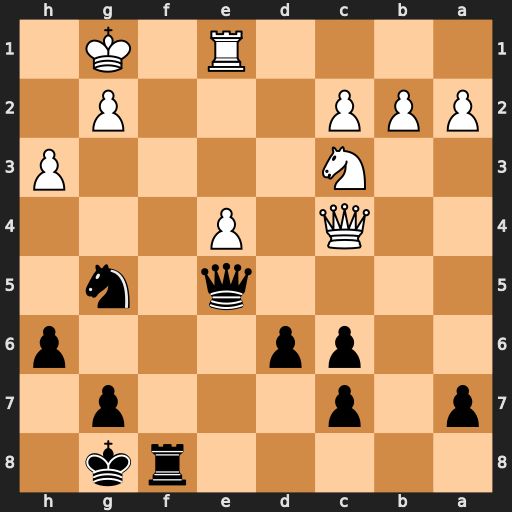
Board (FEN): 5rk1/p1p3p1/2pp3p/4q1n1/2Q1P3/2N4P/PPP3P1/4R1K1
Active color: b
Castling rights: -
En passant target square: -
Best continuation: d5 Qd3 Nf3+ gxf3 Qg3+ Kf1 Rxf3+